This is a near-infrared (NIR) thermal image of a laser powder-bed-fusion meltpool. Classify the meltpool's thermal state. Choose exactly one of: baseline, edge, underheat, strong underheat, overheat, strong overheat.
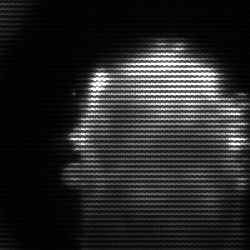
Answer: baseline